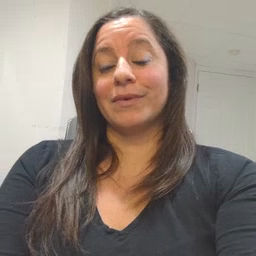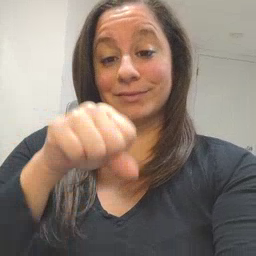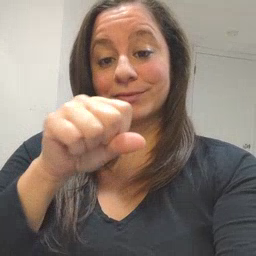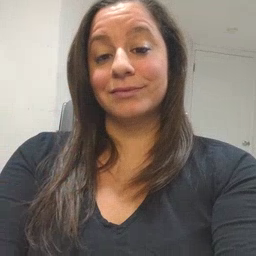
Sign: yes